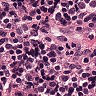
Metastatic tissue present: no